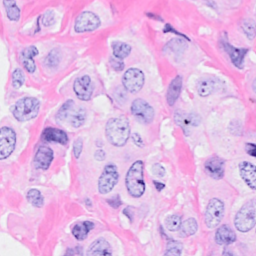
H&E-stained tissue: Breast